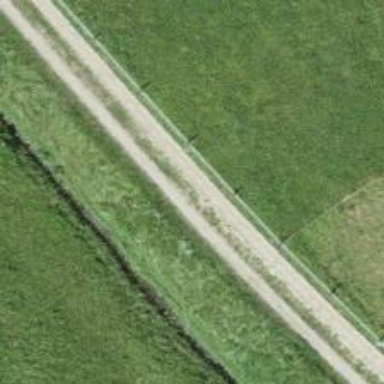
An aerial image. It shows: Dirt track road.